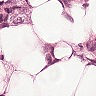
Metastatic tissue present: yes